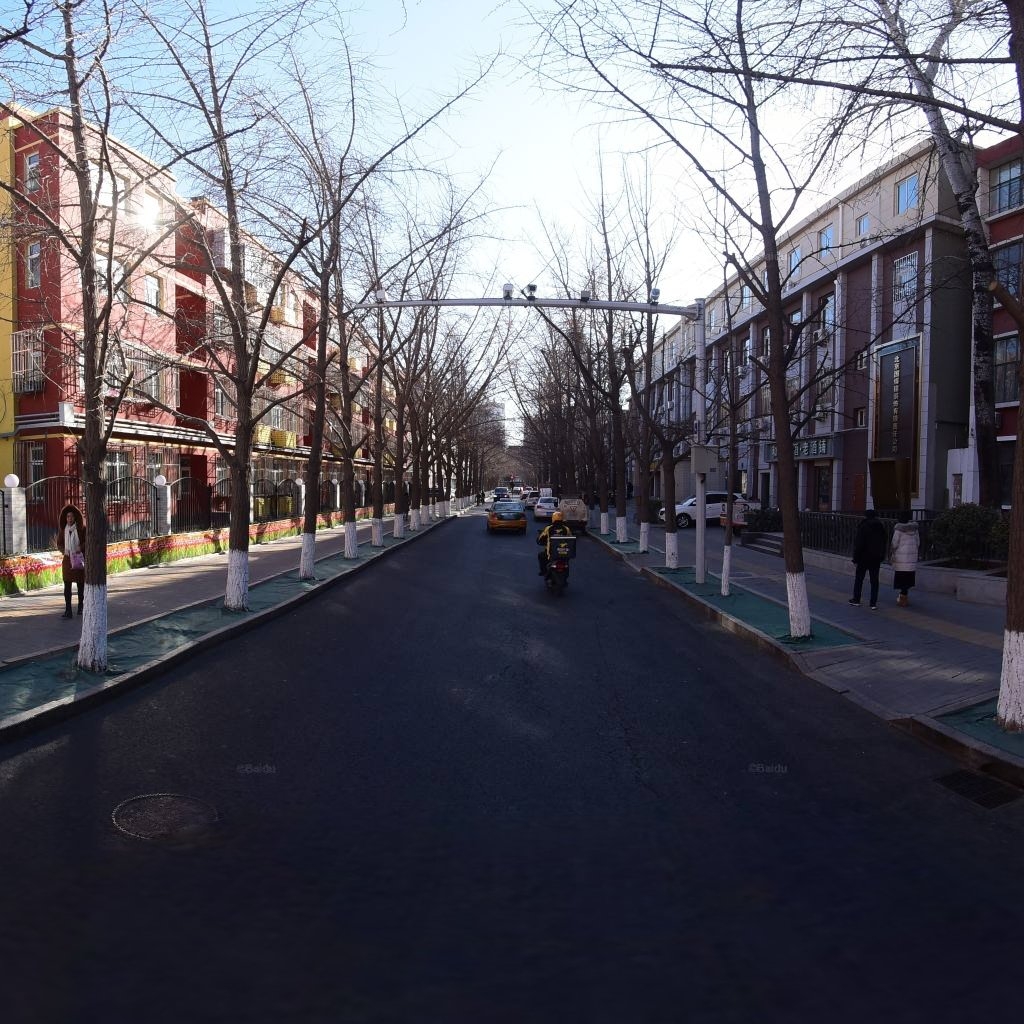
Region: Dongcheng
Road damage annotations: longitudinal crack, manhole cover